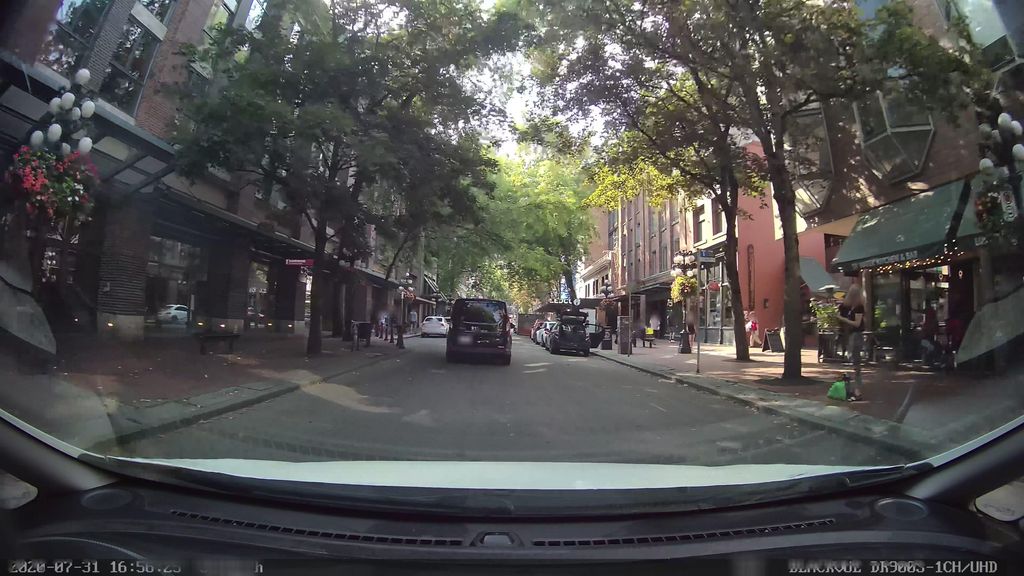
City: vancouver